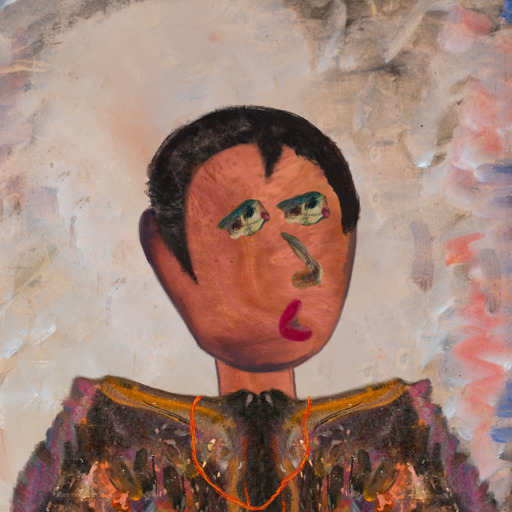
Background: Roy_Bahadur, Head And Neck Side: Mother_And_Son_Mother, Face Side: Pipe, Bust: Gypsy_Queen, Hair Side: Roy_Bahadur, Head Accessory: Blank, Second Necklace: Gypsy_Mother_2, Necklace: Blank, Baby: Blank